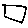
Label: square